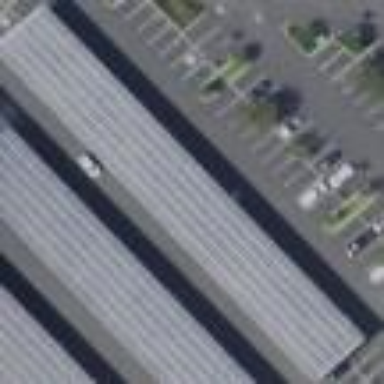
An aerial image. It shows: Solar photovoltaic panel generator on the roof of building.